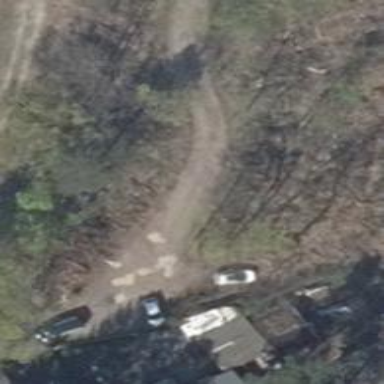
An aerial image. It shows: Driveway leading to service road.